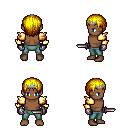
a pixel art fantasy rpg character, male body template, human, dark skin, gold arm armor, teal pants, blonde plain hairstyle, silver tiara, metal gloves, dagger, four views (front, back, left, right), 2x2 character sprite sheet, small pixel art, hard edges, no anti-aliasing